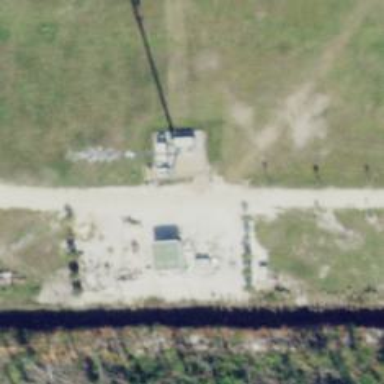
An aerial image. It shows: Communication mast tower.